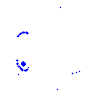
Particle: electron